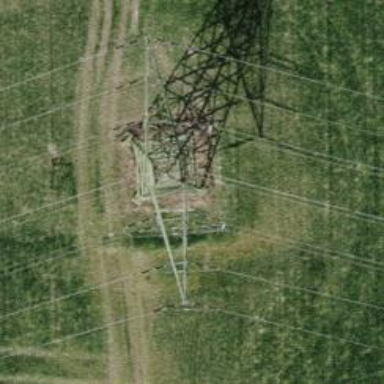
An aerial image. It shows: Power tower.